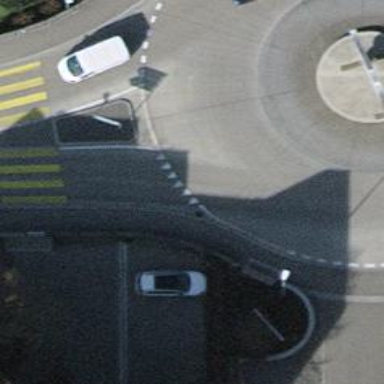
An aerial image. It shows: Advisory cycle lane on primary asphalt highway.